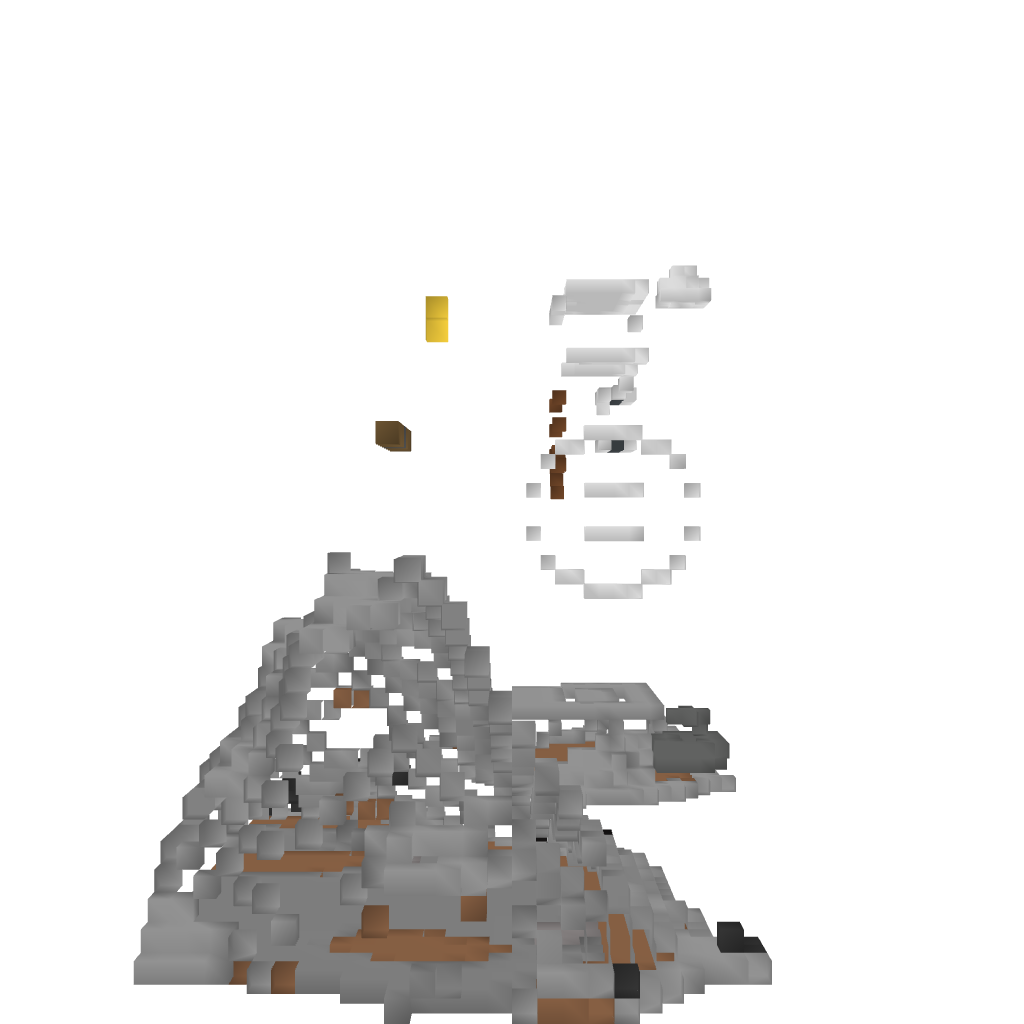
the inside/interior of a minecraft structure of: Statue of Athena